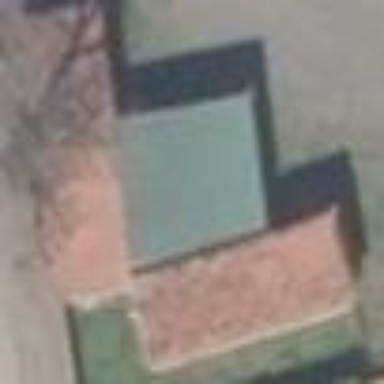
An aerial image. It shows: Shed.